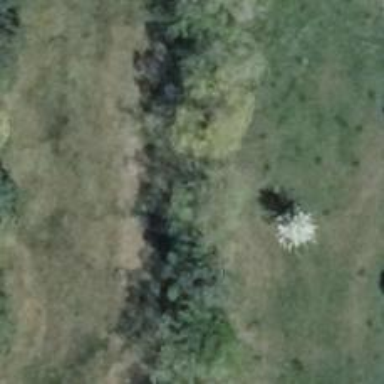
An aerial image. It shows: Row of deciduous broadleaved trees.